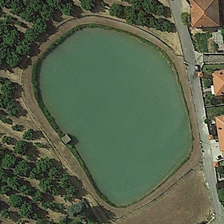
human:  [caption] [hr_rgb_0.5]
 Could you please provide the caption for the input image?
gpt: many trees are planted around the lake .

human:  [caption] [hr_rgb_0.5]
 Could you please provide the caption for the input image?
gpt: a row of yellow roofed houses lie next to the lake .

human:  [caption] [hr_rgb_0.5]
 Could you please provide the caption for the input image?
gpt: many trees are planted around the lake .

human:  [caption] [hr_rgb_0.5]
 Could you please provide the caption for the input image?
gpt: a row of yellow roofed houses lie next to the lake .

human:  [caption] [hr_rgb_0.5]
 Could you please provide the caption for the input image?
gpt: many trees are planted around the lake .